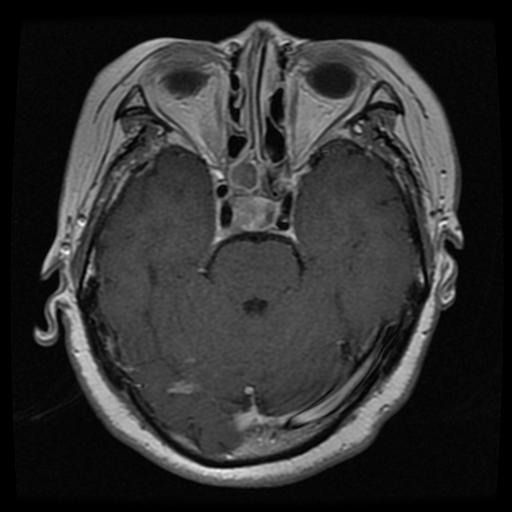
Label: pituitary